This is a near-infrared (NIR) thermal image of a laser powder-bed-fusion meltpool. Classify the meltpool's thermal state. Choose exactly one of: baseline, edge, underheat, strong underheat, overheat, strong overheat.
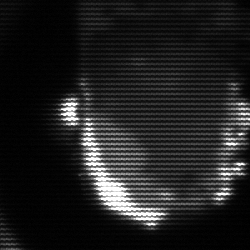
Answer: baseline